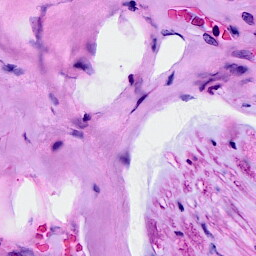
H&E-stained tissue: Breast